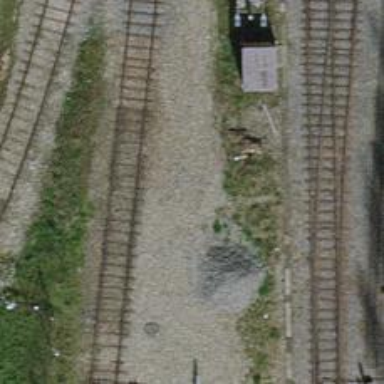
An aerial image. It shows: Siding railway track with one rail.